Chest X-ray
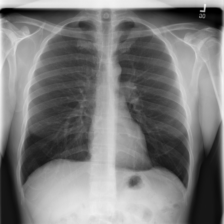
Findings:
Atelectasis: negative
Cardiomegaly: negative
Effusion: negative
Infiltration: negative
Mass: negative
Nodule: negative
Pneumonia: negative
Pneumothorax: negative
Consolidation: negative
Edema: negative
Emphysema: negative
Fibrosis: negative
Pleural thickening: negative
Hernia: negative